Field crop: maize
Growth stage: 2
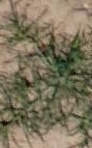
Species: salsola